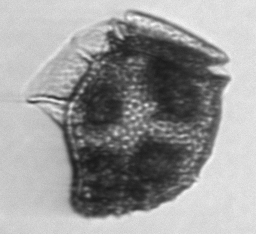
Label: Dinophysis_norvegica